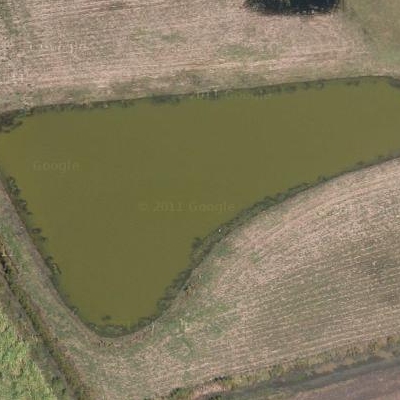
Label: RiverLake